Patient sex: M
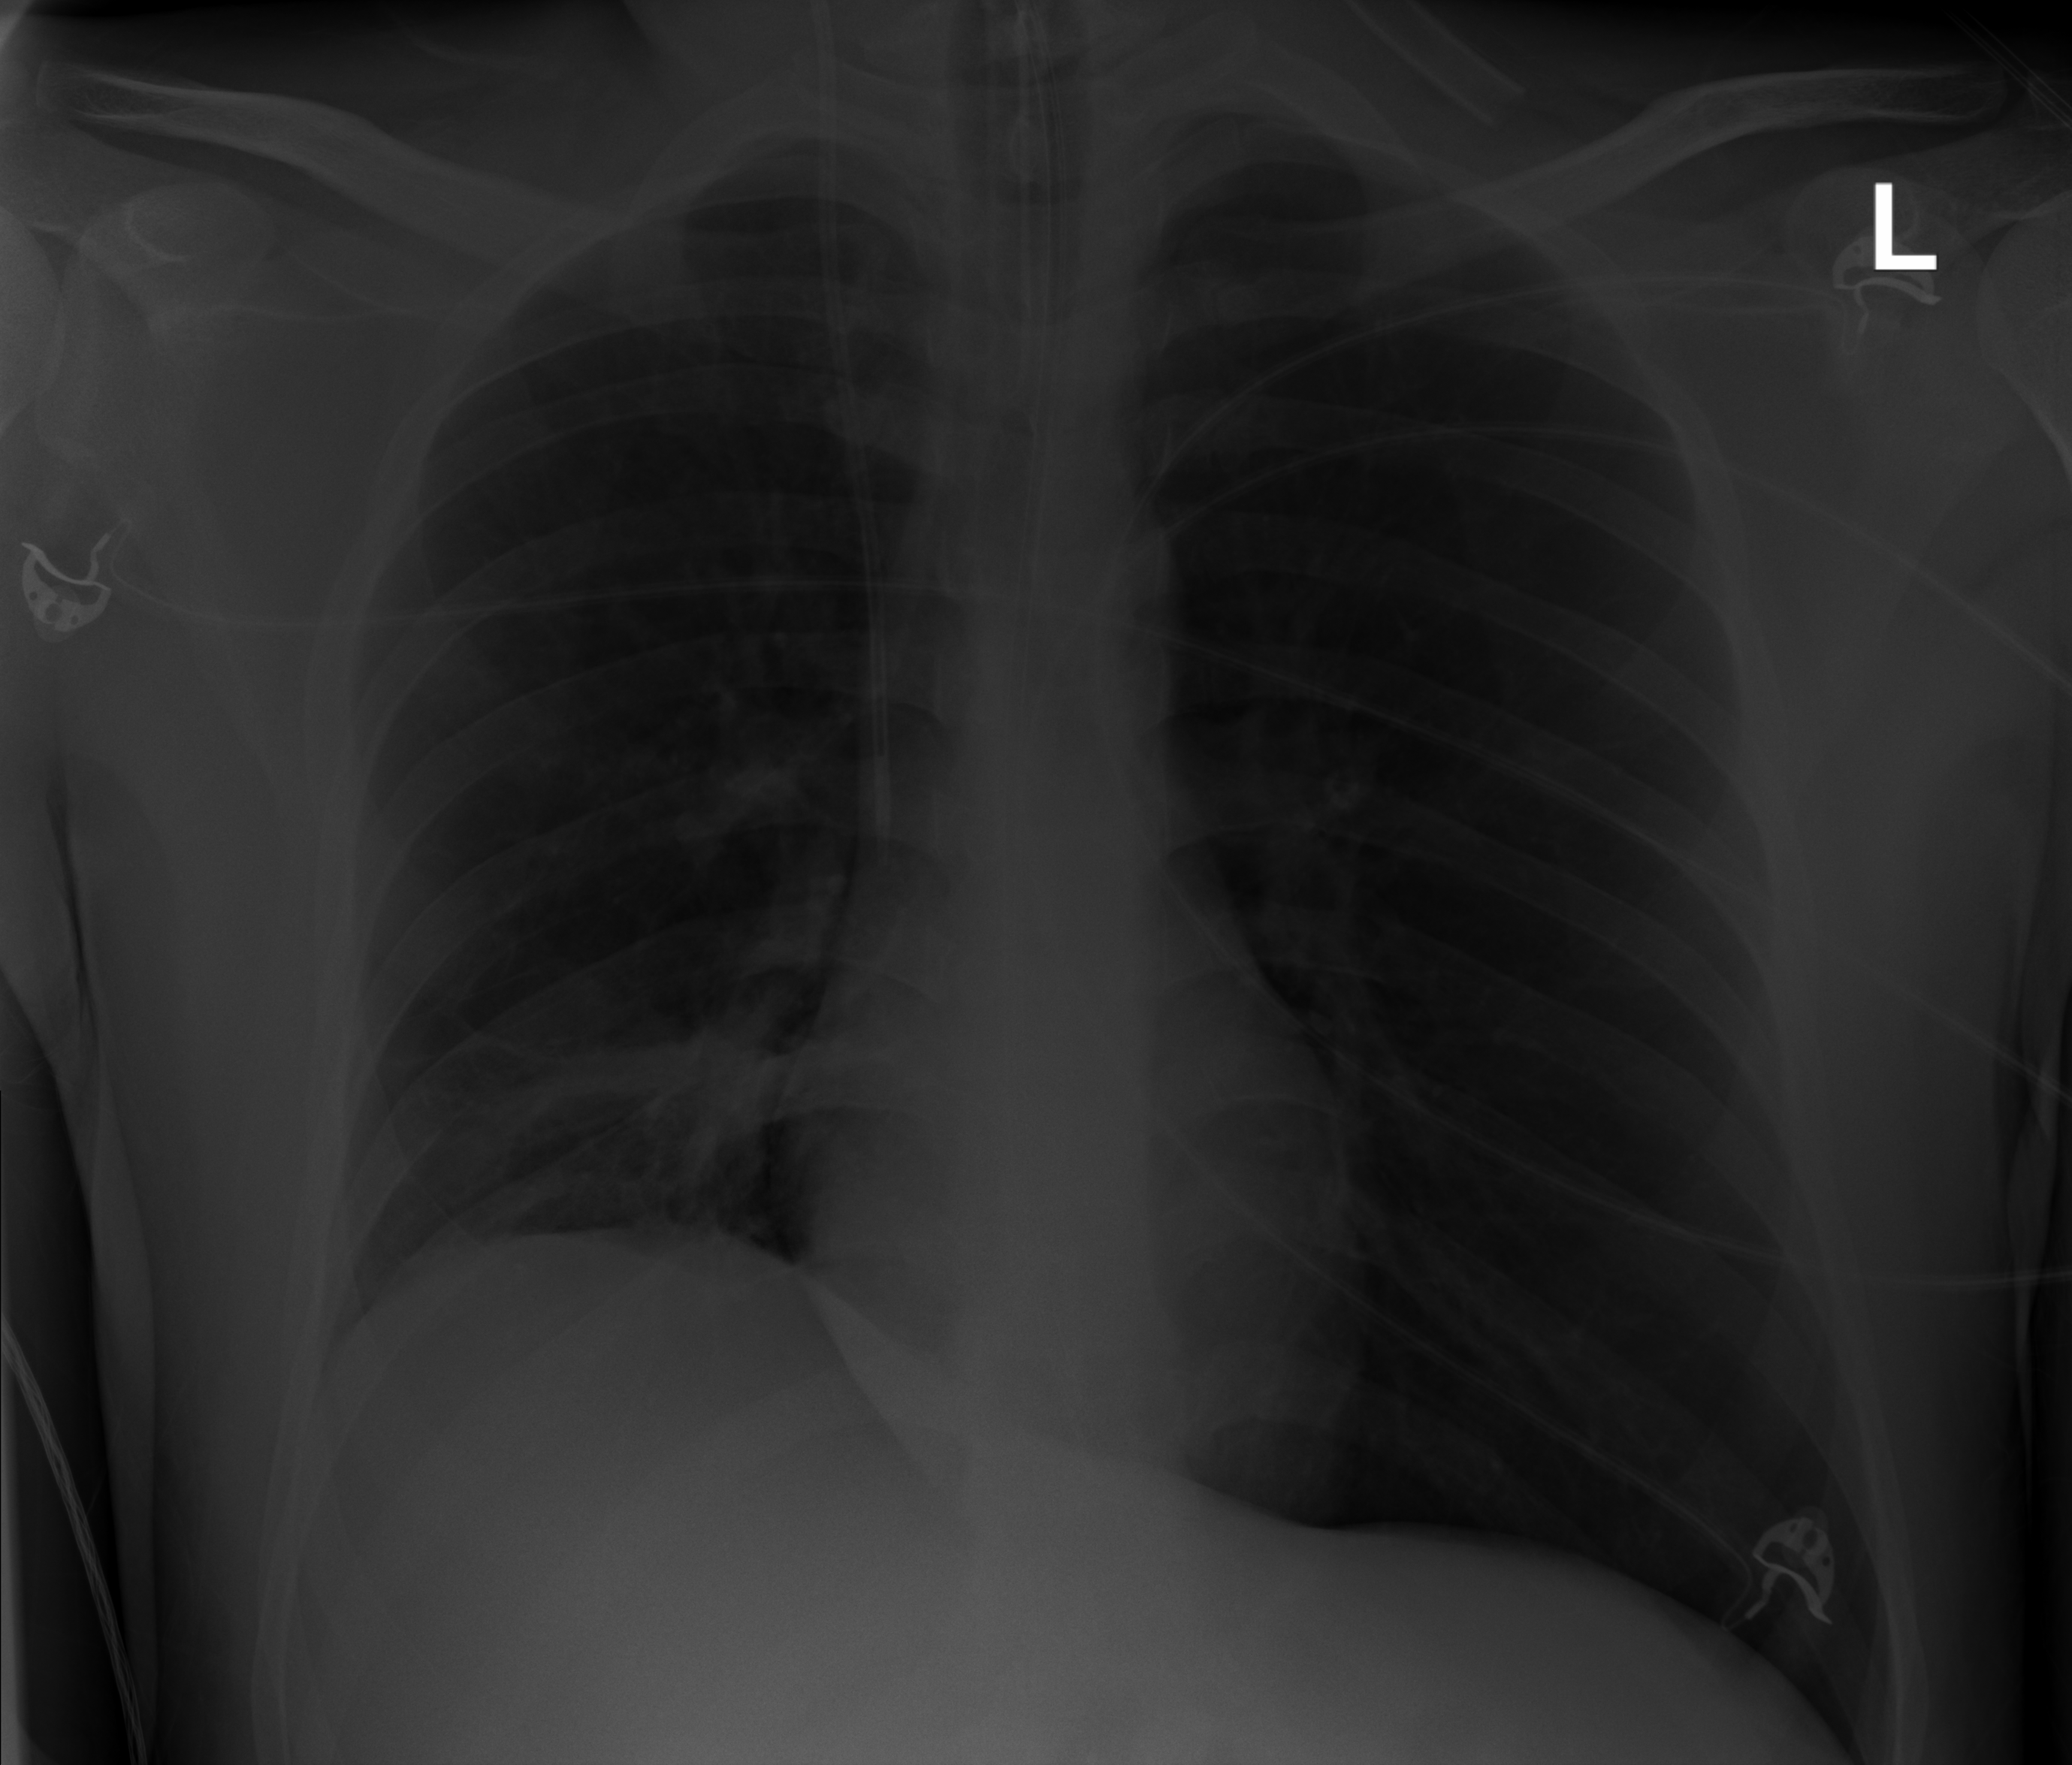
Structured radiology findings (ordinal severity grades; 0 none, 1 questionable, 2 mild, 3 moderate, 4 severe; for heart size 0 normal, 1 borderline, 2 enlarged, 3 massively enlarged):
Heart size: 0
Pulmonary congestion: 0
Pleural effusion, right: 0
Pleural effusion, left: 0
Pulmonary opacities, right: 2
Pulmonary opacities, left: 0
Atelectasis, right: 3
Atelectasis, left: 0